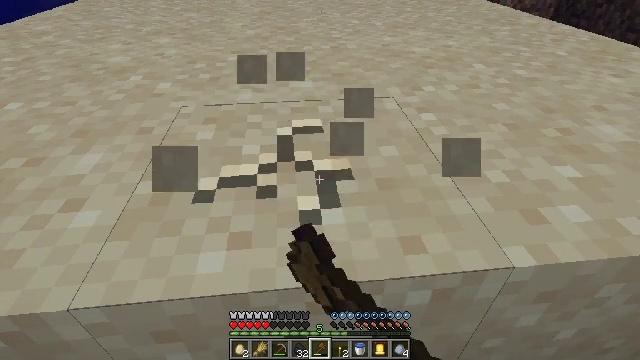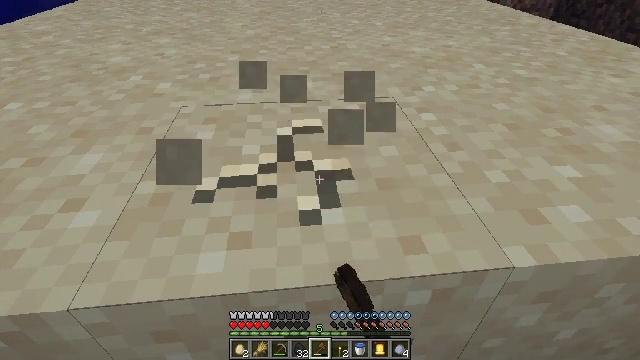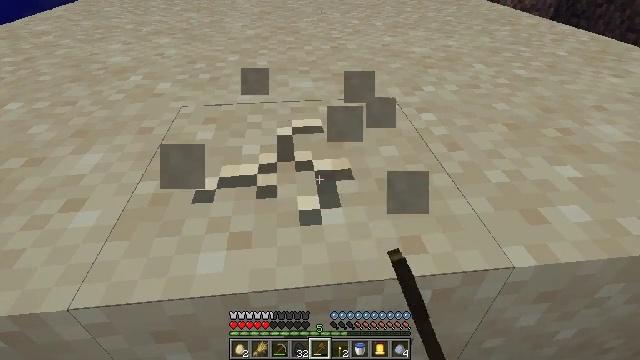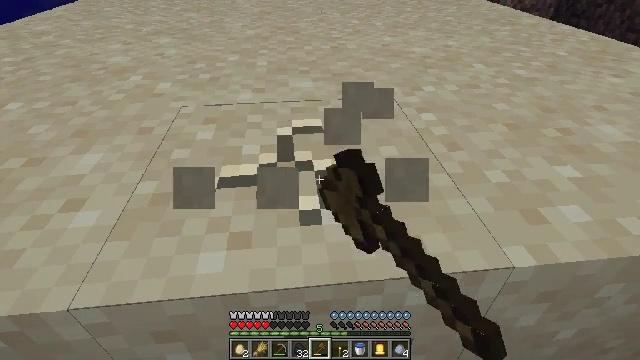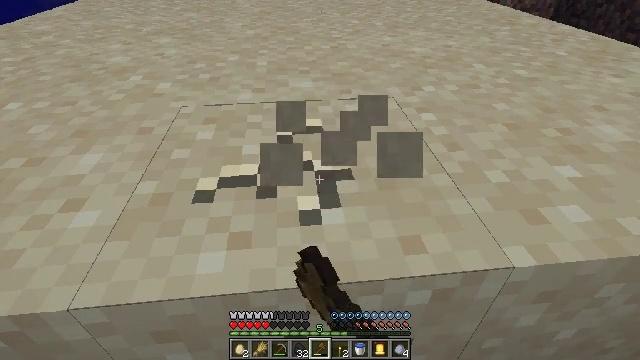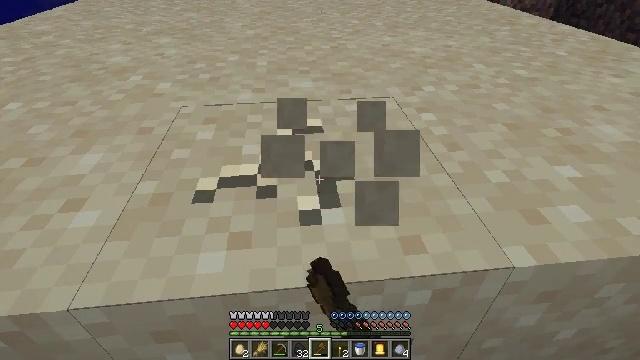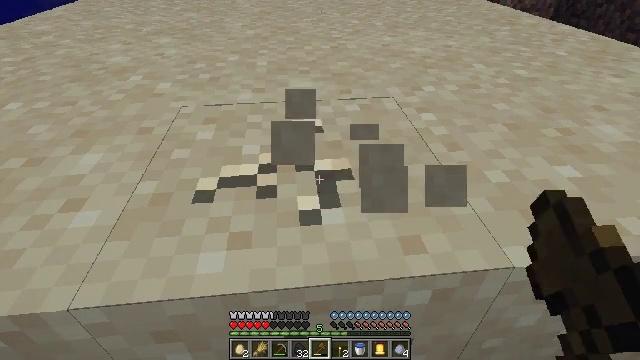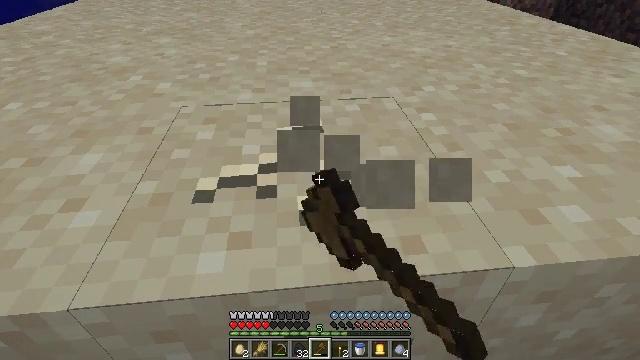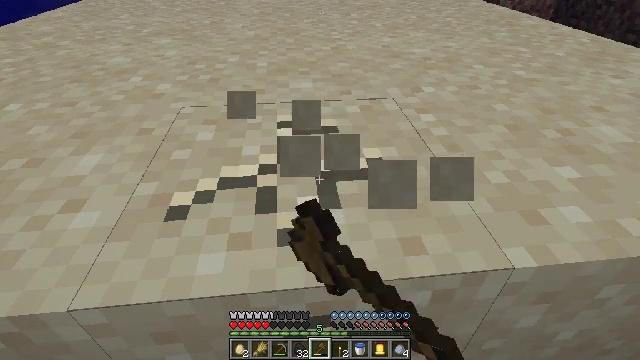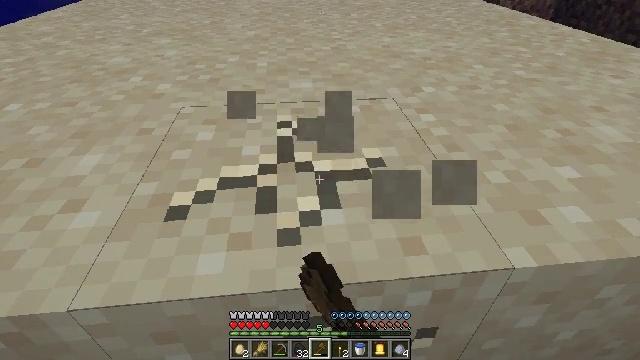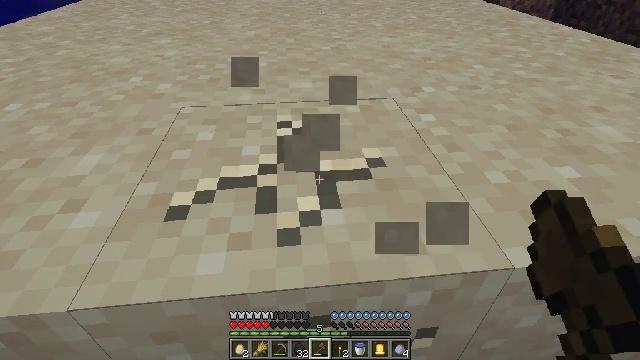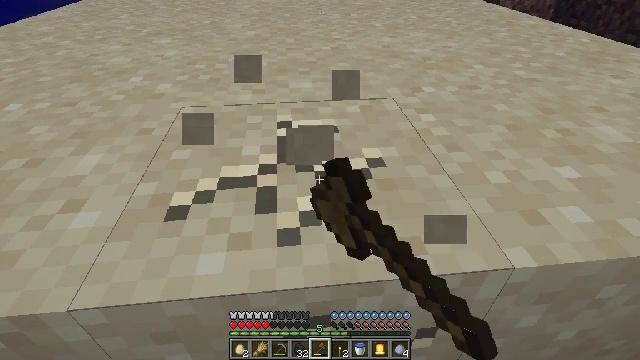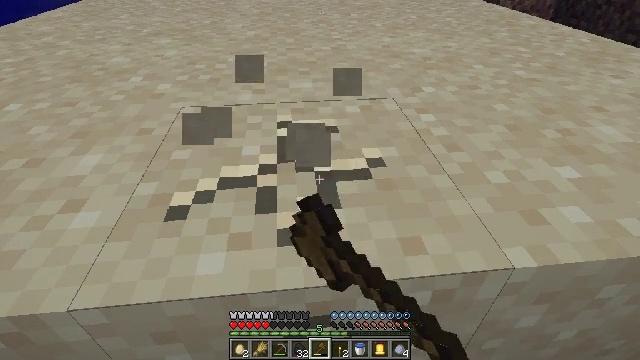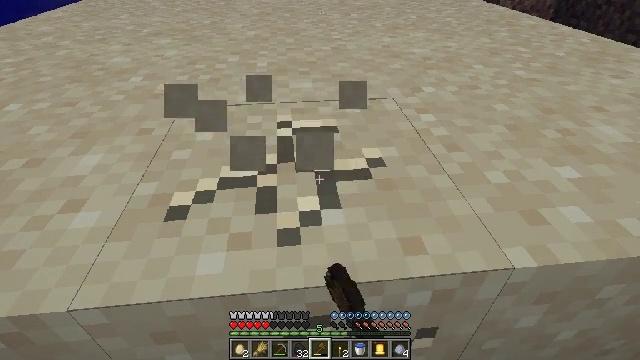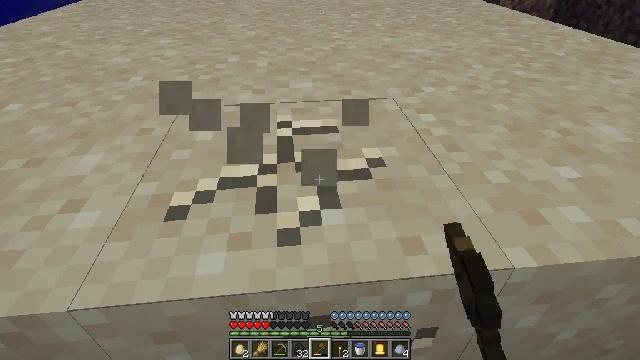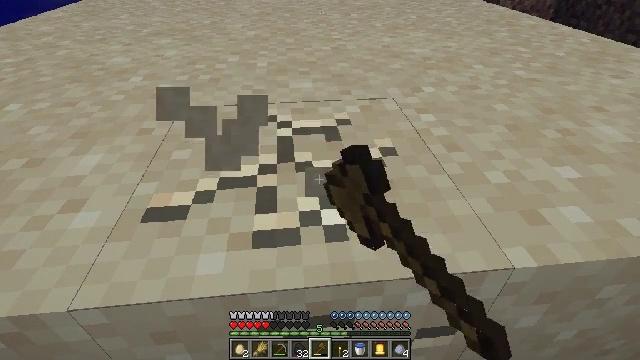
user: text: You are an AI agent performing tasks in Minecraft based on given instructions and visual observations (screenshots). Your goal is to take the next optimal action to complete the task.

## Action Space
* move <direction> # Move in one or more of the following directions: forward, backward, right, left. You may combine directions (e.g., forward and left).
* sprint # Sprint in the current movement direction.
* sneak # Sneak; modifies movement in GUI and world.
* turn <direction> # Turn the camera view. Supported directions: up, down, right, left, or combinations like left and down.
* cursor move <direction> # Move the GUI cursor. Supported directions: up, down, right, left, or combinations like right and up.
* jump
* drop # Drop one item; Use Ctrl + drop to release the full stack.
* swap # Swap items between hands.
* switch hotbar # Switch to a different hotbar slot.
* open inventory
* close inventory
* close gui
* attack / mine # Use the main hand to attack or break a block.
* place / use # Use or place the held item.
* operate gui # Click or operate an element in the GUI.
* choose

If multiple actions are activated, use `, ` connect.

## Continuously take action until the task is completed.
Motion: motion action
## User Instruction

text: Break the sand block.
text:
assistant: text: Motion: attack / mine
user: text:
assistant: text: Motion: attack / mine
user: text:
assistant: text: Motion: attack / mine
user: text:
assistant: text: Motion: attack / mine
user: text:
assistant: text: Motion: attack / mine
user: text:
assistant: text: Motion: attack / mine
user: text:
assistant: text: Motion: attack / mine
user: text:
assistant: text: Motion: attack / mine
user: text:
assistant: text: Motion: attack / mine
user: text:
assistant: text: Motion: attack / mine
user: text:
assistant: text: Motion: attack / mine
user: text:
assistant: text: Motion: attack / mine
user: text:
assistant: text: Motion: attack / mine
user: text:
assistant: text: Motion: attack / mine
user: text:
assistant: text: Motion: attack / mine
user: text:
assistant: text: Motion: attack / mine
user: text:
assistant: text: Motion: attack / mine
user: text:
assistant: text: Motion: attack / mine
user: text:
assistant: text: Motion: attack / mine
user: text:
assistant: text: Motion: attack / mine
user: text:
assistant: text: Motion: attack / mine
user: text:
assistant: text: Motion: attack / mine
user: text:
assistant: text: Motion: attack / mine
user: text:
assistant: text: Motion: attack / mine
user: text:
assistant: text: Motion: attack / mine
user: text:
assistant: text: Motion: attack / mine
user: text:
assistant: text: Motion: attack / mine
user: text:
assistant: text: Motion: attack / mine
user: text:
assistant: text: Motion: attack / mine
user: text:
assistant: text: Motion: attack / mine